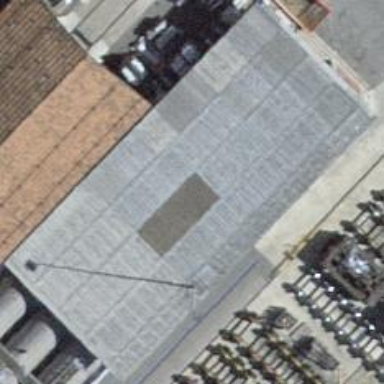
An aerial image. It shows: Industrial building.